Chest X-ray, AP view. Patient: 21 years old, sex F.
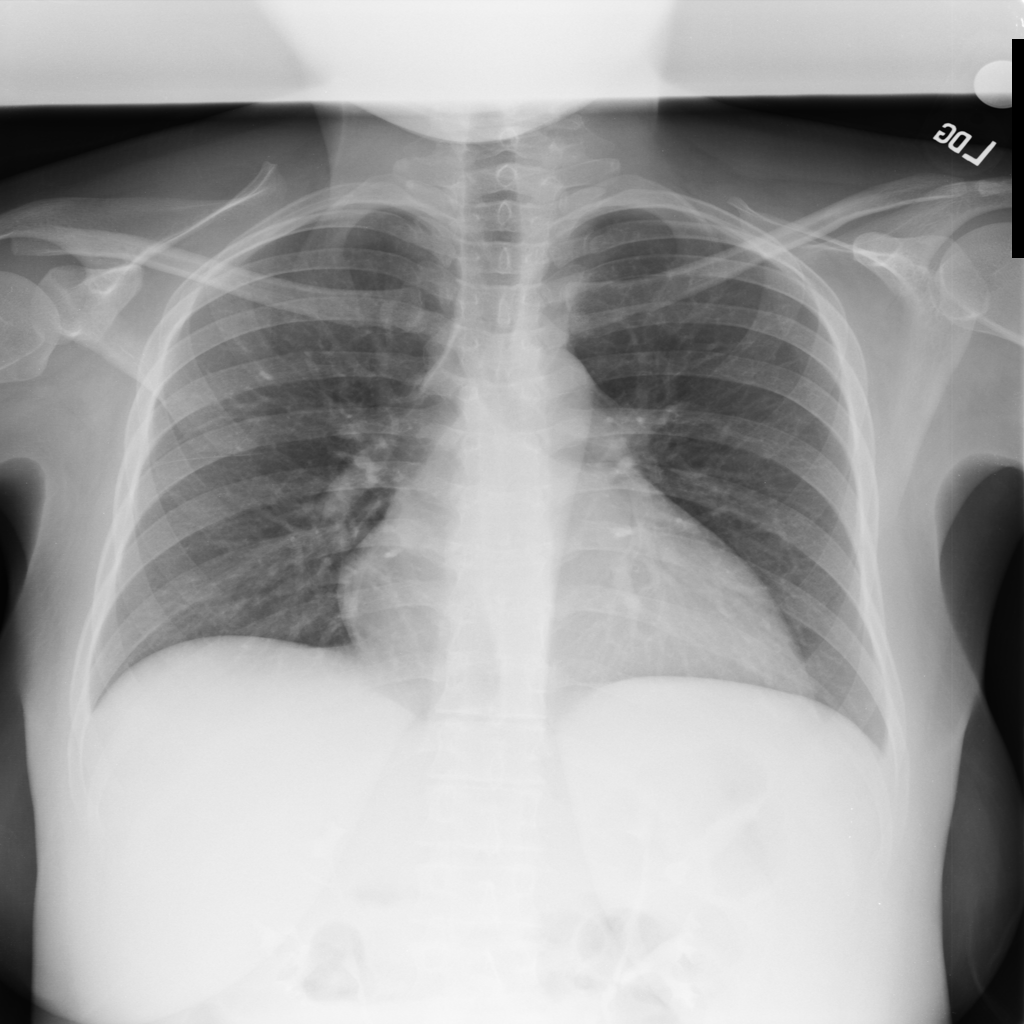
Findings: No Finding